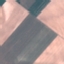
Land use / land cover: AnnualCrop